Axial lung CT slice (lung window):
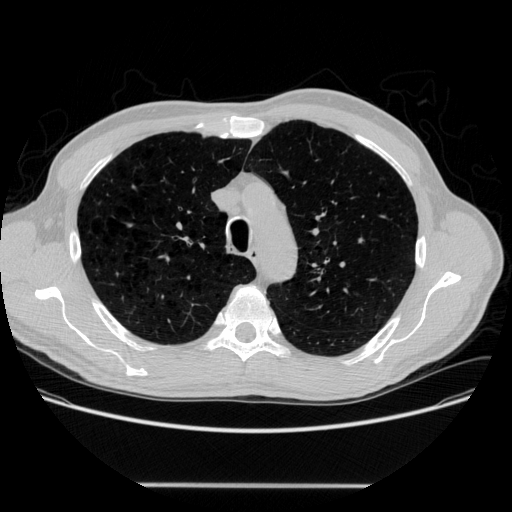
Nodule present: no